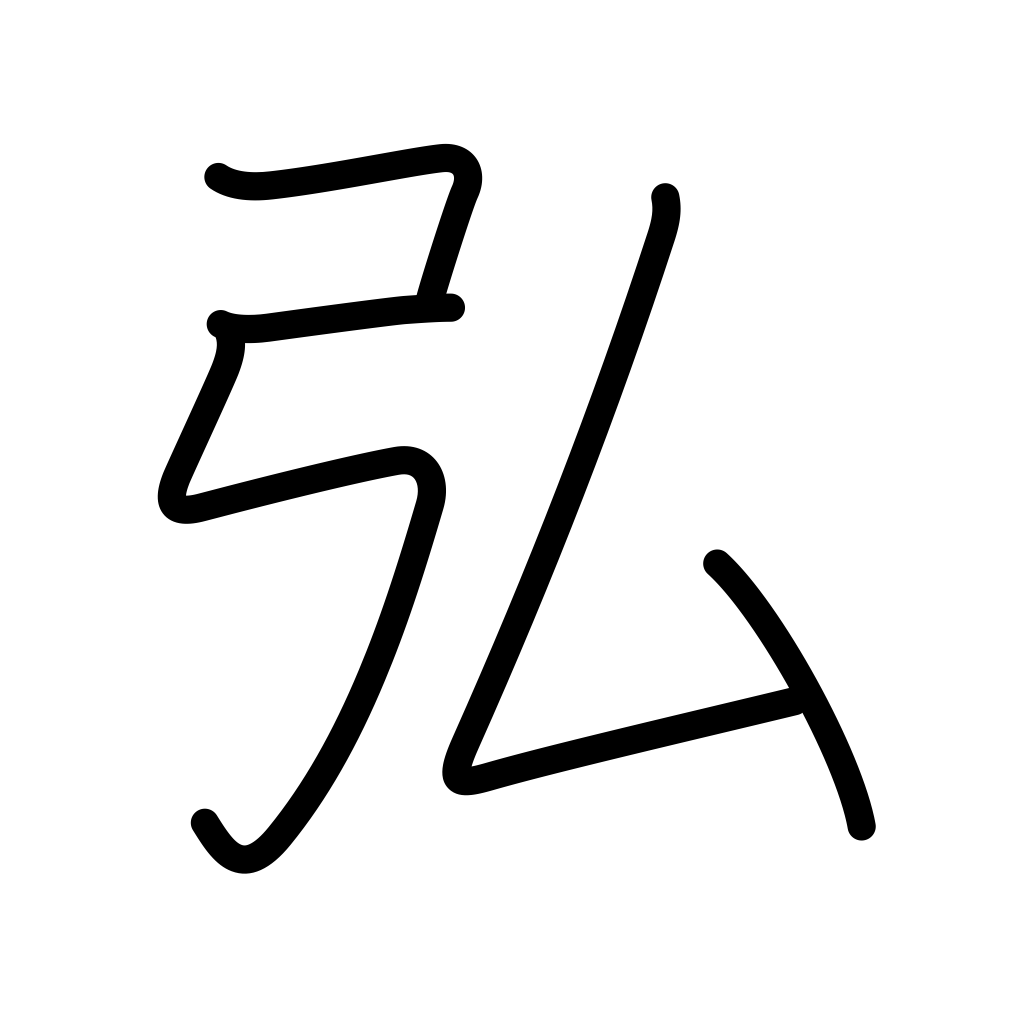
Meaning: vast, broad, wide